Field crop: maize
Growth stage: 1
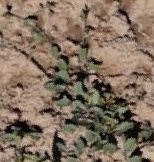
Species: convolvulus